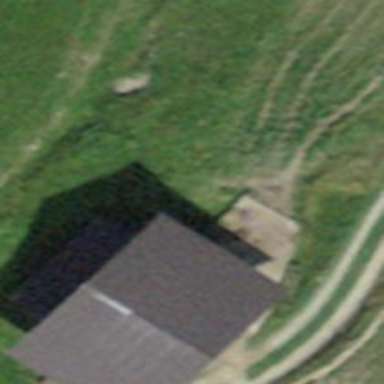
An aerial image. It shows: Rural barn.